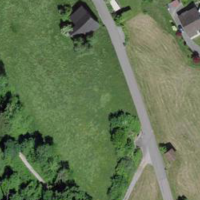
EUNIS habitat code: 24
Species observed at this site:
Lolium giganteum
Lonicera periclymenum
Plantago major
Rubus caesius
Ilex aquifolium
Hypericum hirsutum